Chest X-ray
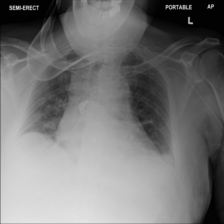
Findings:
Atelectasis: positive
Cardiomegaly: negative
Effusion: negative
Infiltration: negative
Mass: negative
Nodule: negative
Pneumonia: negative
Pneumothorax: negative
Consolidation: negative
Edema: negative
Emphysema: negative
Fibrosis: negative
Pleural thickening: negative
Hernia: negative